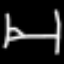
Label: bed